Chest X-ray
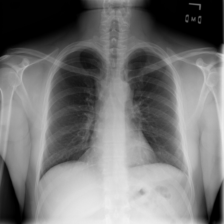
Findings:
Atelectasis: negative
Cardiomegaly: negative
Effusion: negative
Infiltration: negative
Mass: positive
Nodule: negative
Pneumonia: negative
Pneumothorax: negative
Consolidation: negative
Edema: negative
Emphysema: negative
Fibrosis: negative
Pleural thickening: negative
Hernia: negative